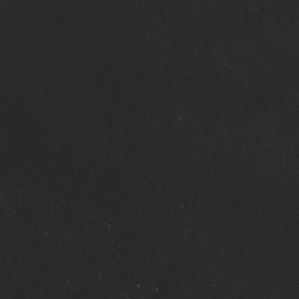
Label: non_frost